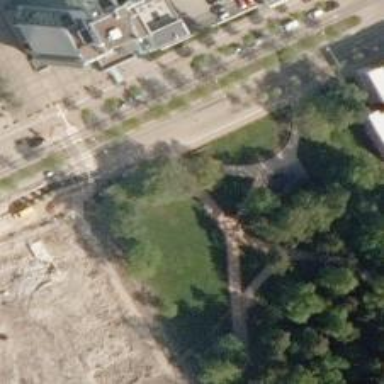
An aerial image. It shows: Park.